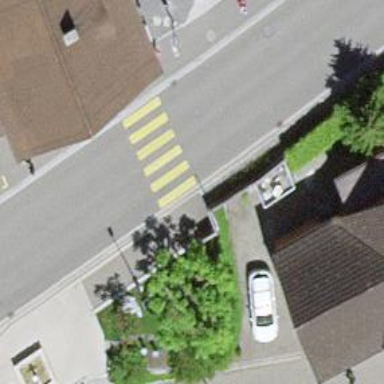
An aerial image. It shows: Marked crossing with zebra markings.